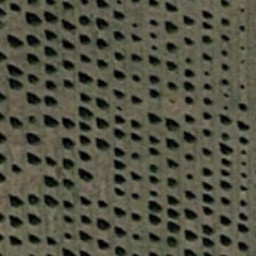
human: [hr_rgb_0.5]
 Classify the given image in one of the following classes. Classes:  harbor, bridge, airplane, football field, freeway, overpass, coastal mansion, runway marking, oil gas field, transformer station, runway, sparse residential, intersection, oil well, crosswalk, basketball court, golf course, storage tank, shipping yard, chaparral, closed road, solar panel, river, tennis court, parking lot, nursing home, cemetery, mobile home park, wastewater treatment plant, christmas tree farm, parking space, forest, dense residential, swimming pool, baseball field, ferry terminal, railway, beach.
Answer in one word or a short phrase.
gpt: christmas tree farm